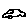
Label: car